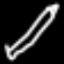
Label: pencil